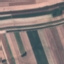
Land use / land cover class: AnnualCrop